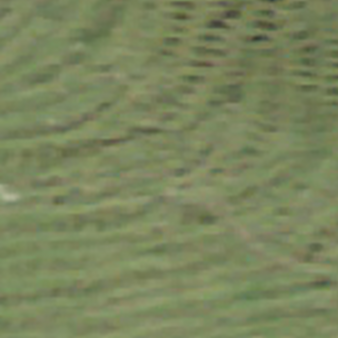
Label: other